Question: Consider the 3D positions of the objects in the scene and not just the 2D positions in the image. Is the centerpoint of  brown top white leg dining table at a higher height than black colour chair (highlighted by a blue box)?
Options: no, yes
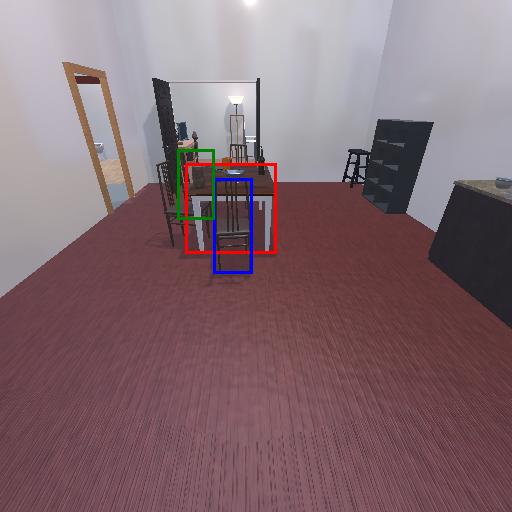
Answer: no